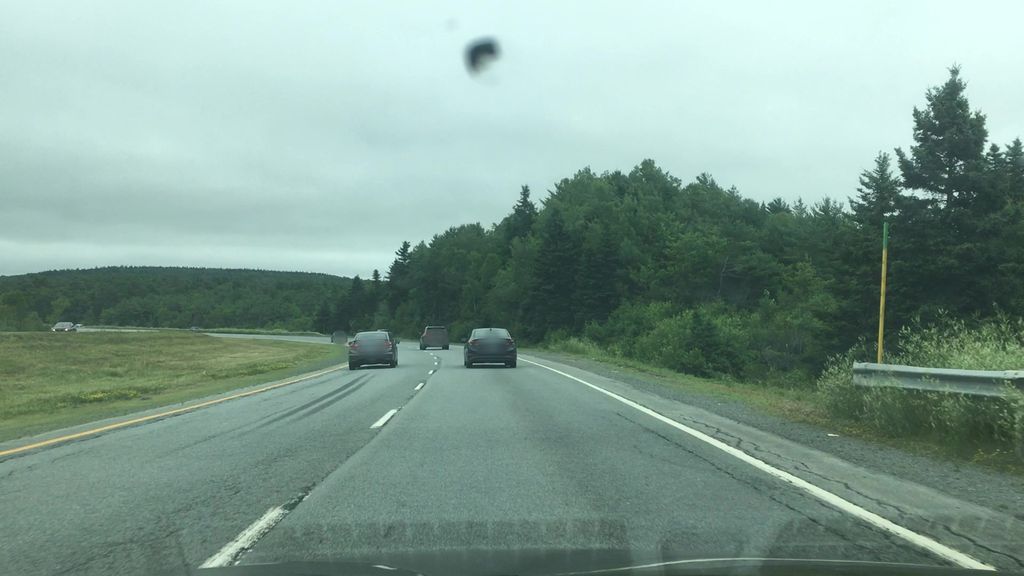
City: halifax